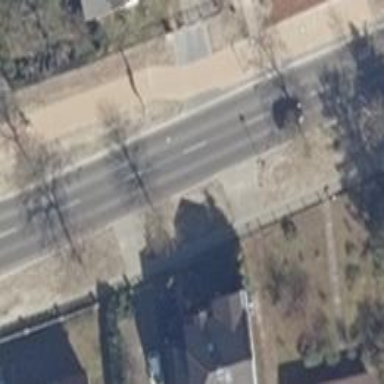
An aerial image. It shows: Secondary road with asphalt surface. There are separate sidewalks on both sides.